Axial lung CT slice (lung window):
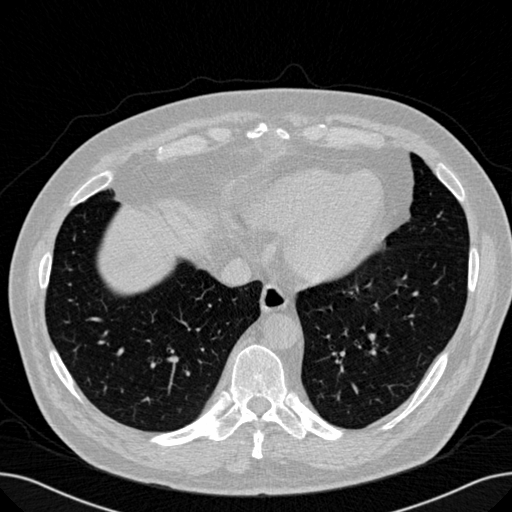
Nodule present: no